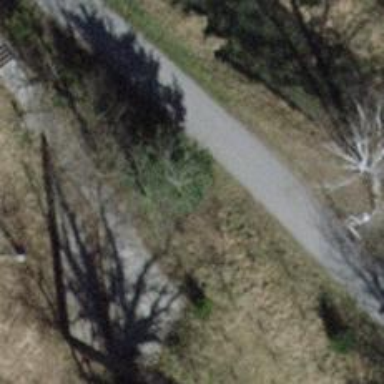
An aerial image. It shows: Bench.